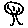
Label: tree